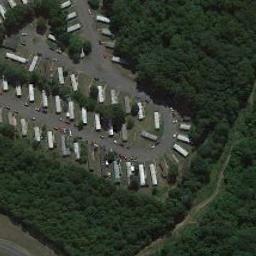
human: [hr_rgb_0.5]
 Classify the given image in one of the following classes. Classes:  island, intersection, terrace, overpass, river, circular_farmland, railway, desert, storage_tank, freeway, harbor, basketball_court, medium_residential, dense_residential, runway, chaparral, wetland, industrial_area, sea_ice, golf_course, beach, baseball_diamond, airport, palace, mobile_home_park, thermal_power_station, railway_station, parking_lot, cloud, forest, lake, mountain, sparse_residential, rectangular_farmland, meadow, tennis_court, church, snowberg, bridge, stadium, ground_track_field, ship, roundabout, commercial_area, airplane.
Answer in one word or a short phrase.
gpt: mobile_home_park